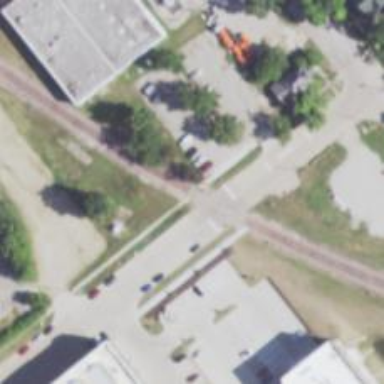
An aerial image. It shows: Crossing for the railway.